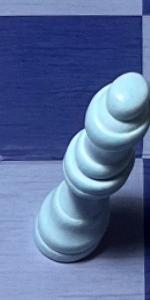
Label: Queen_White